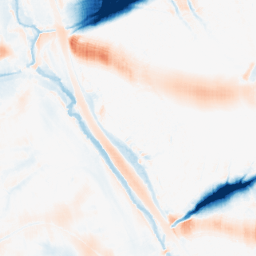
Category: morphological
Decomposition family: morphological_ellipse
Decomposition parameters: operation: average
width: 50
height: 30
Upsampling method: sinc_blackman
Upsampling parameters: scale: 4
kernel_size: 8
Upsampling scale: 4